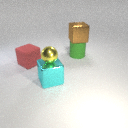
large red rubber cube to the left of large green rubber cylinder